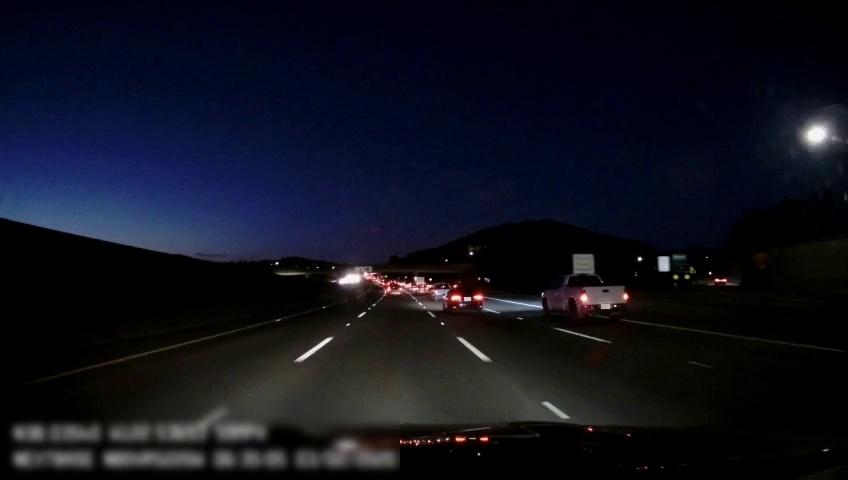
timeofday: Night
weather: Other
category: Drivable Space
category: Vehicles | SUV
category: Vehicles | Car
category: Vehicles | SUV
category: Vehicles | Truck
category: Vehicles | Truck
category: Vehicles | Car
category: Lanes | Alternate Lane
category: Lanes | Current Lane
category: Lanes | Current Lane
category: Lanes | Alternate Lane
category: Lanes | Alternate Lane
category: Traffic | Signs
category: Traffic | Signs